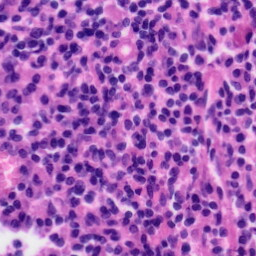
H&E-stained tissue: Tonsil